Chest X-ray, AP view. Patient: 67 years old, sex M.
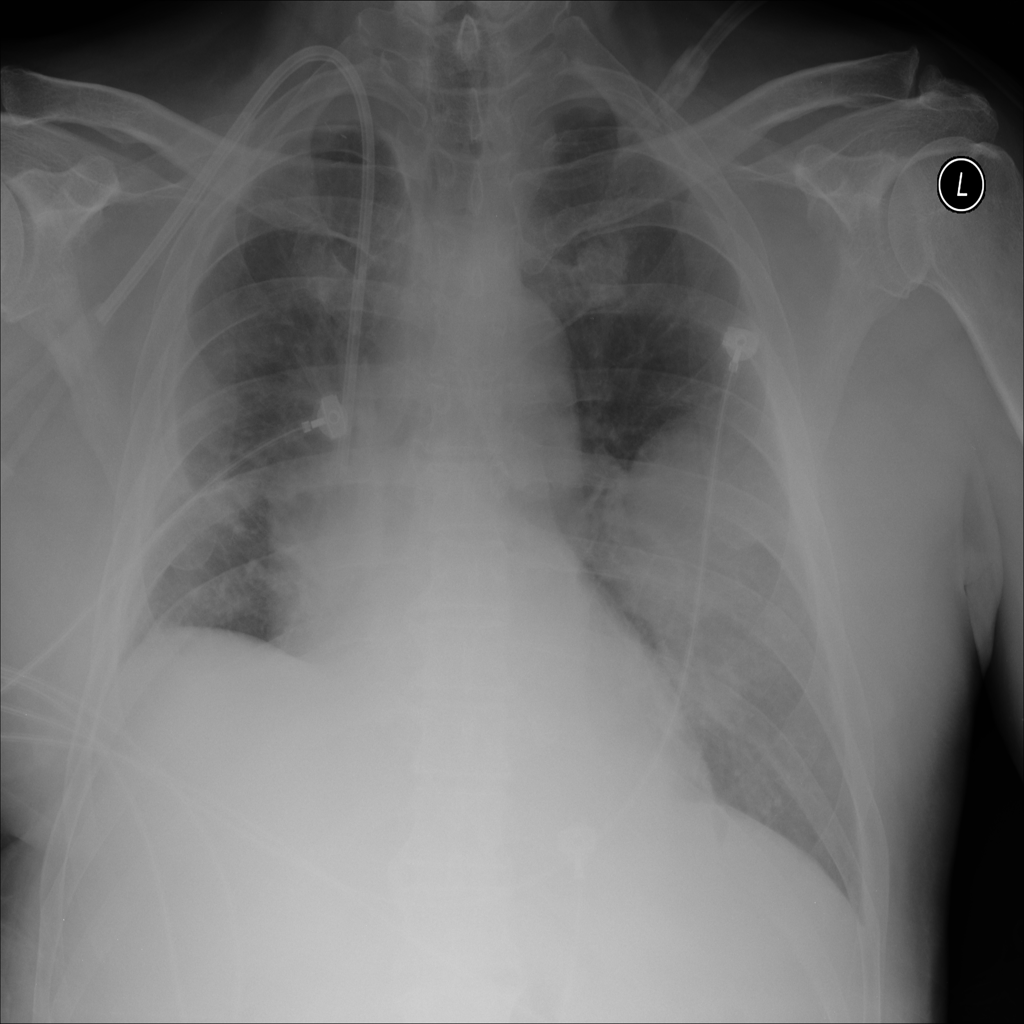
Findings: Atelectasis